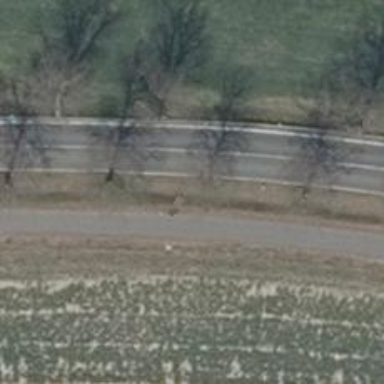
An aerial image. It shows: Row of trees in natural setting.